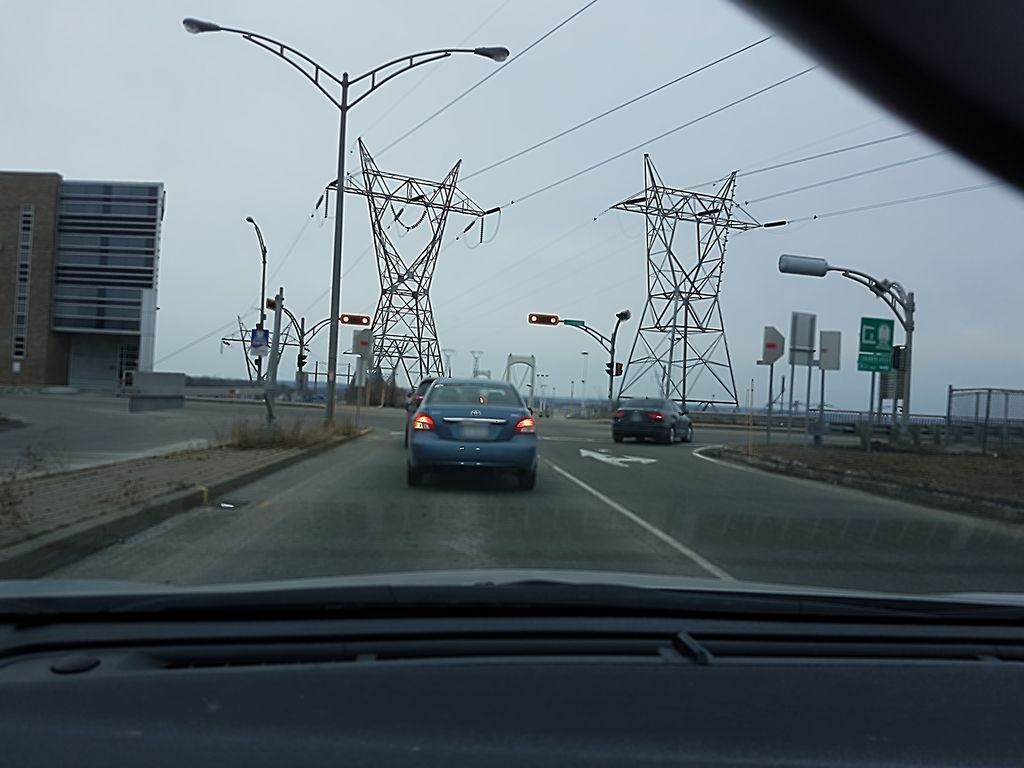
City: quebec_city